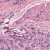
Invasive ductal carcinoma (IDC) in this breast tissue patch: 1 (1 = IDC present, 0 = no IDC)